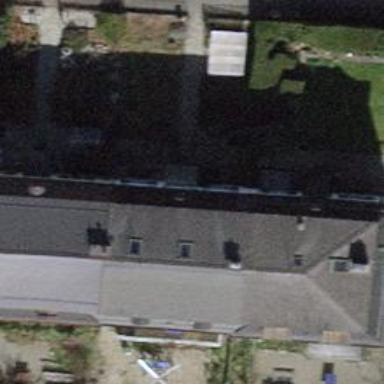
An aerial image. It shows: House with tile mansard roof.